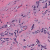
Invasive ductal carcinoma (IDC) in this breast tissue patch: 1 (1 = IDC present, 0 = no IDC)